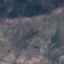
Land use / land cover class: HerbaceousVegetation